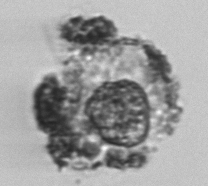
Label: unknown2